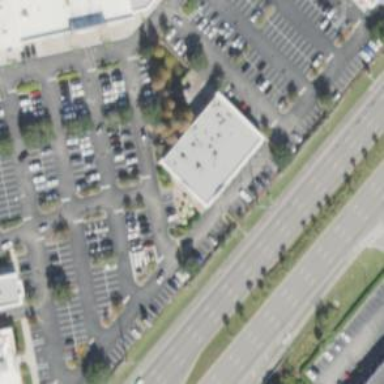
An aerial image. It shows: Paved parking area.